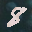
Label: 8